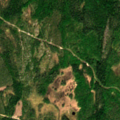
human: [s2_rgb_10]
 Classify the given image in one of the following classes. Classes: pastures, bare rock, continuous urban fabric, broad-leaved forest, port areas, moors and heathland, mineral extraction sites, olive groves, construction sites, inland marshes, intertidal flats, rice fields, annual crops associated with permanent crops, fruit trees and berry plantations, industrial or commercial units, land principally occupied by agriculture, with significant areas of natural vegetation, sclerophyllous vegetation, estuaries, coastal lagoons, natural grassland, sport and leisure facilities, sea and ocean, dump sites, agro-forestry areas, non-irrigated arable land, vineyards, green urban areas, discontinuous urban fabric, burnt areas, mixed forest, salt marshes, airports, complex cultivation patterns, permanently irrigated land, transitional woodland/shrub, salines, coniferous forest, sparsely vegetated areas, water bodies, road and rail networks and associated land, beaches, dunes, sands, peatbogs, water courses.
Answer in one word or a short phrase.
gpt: coniferous forest, mixed forest, transitional woodland/shrub